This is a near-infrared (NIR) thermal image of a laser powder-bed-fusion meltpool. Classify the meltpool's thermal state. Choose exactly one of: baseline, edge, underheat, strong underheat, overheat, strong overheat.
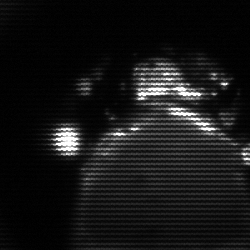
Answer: baseline